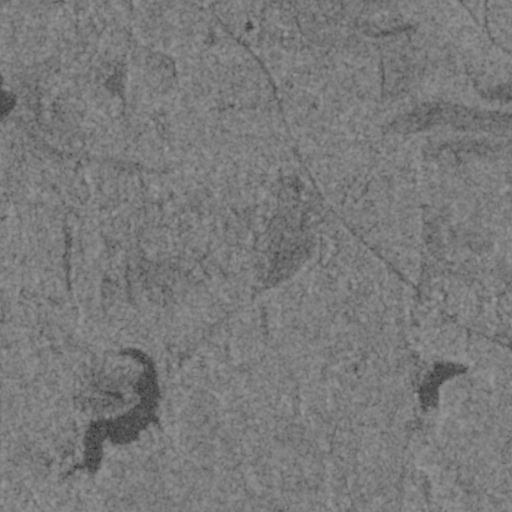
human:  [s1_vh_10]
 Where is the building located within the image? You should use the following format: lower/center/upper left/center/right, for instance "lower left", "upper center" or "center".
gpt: The building is located in the lower right of the image.
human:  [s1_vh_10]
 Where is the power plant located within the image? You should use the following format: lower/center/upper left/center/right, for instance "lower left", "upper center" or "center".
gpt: There is no power plant in the image.

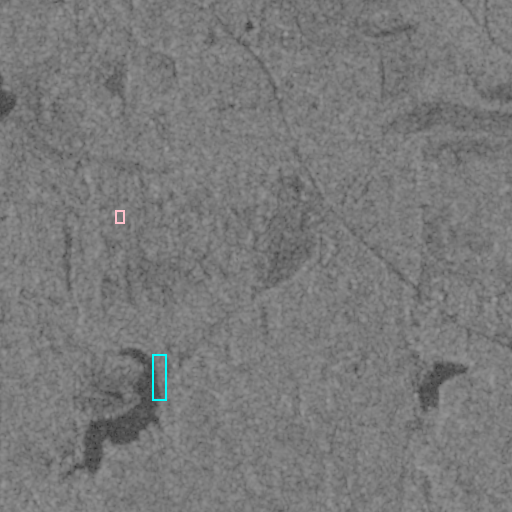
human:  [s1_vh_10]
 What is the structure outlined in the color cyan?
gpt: The structure outlined in cyan is a dam.
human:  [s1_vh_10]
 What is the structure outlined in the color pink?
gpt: The structure outlined in pink is a building.
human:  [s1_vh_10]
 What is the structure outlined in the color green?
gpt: There is no green outline.